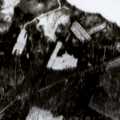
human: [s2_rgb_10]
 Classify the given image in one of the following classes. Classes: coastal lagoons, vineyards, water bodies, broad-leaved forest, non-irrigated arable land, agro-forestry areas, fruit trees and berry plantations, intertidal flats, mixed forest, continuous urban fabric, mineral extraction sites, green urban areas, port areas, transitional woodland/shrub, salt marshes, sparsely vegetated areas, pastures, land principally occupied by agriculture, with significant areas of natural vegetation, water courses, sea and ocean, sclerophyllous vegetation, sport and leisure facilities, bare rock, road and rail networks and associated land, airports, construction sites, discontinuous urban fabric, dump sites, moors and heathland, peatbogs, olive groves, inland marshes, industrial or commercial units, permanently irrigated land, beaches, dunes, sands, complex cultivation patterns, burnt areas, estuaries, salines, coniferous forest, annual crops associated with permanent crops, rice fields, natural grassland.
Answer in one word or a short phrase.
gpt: coniferous forest, mixed forest, water bodies